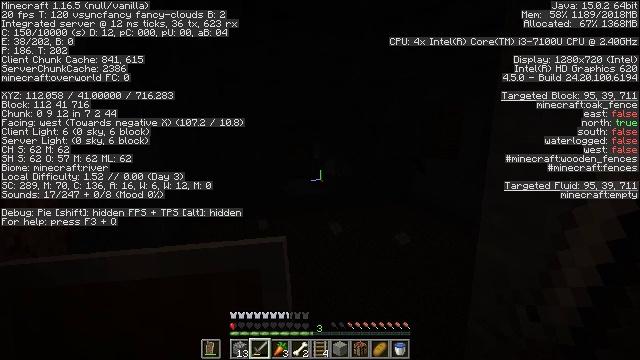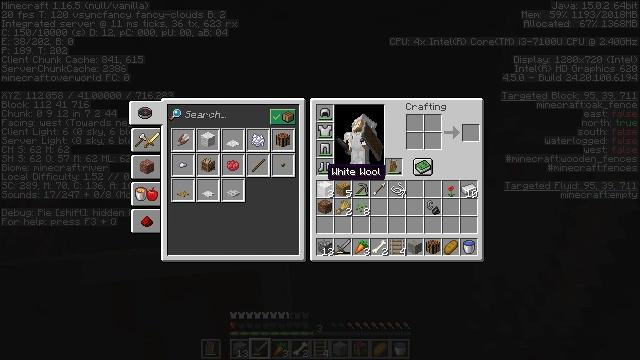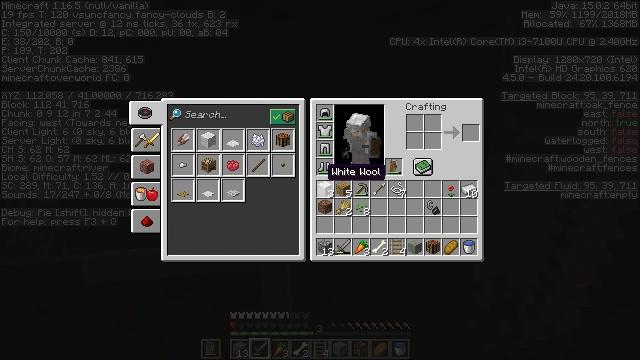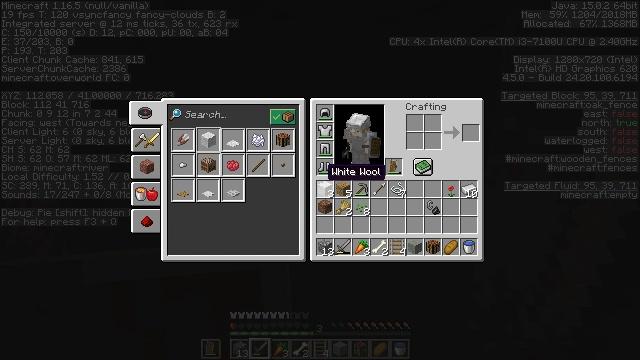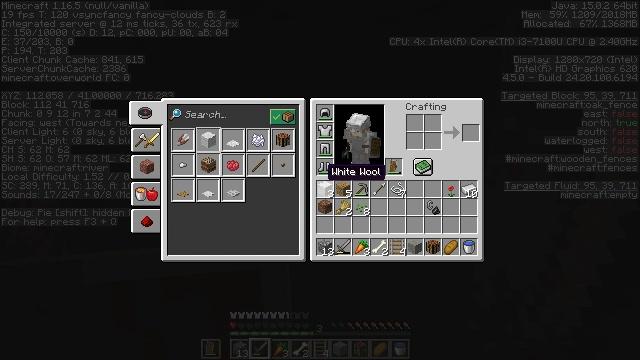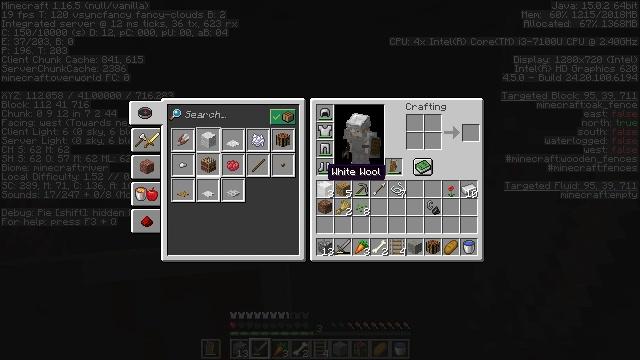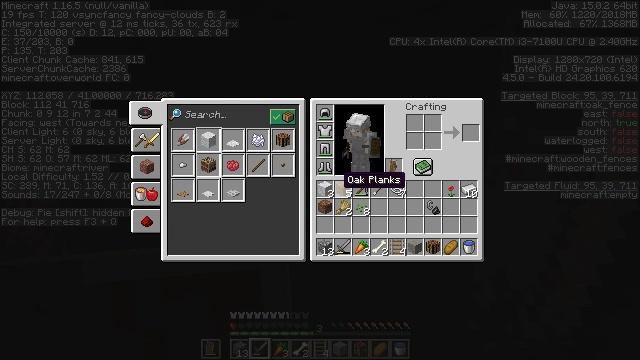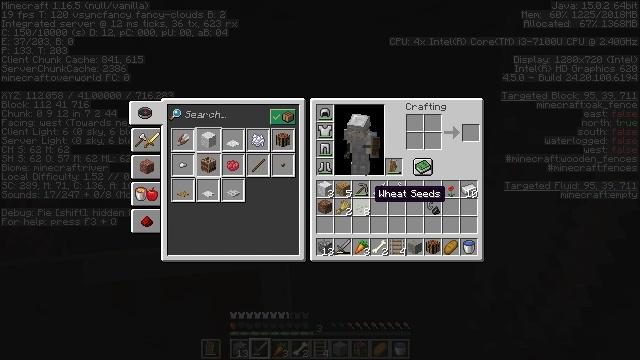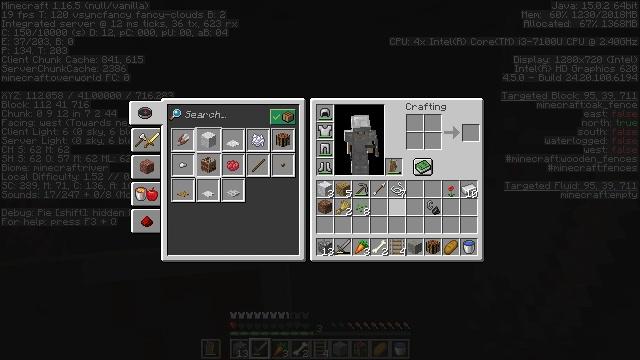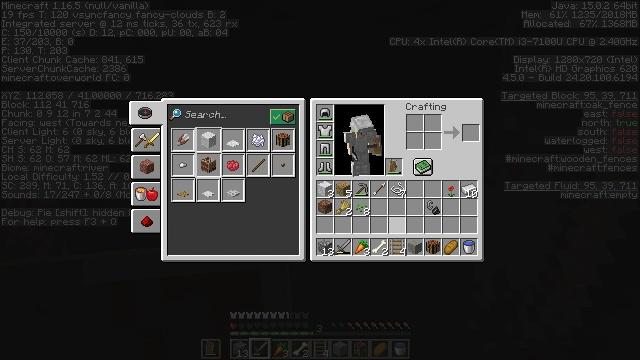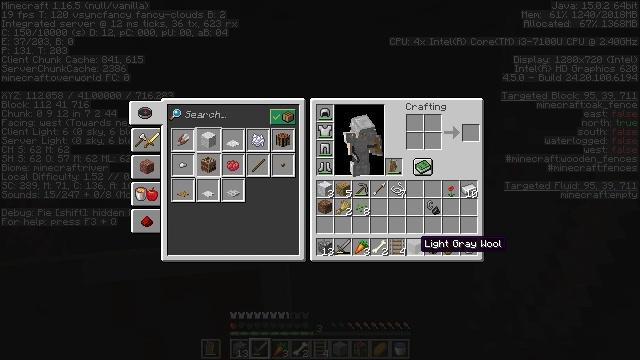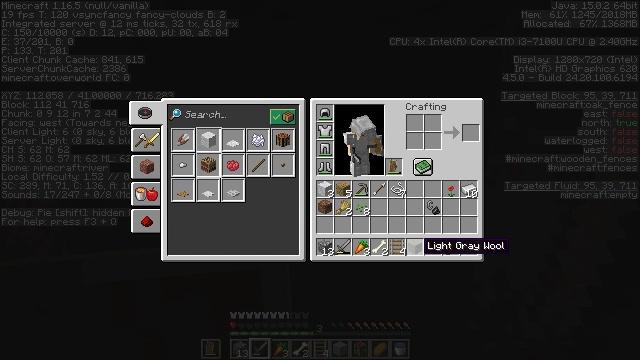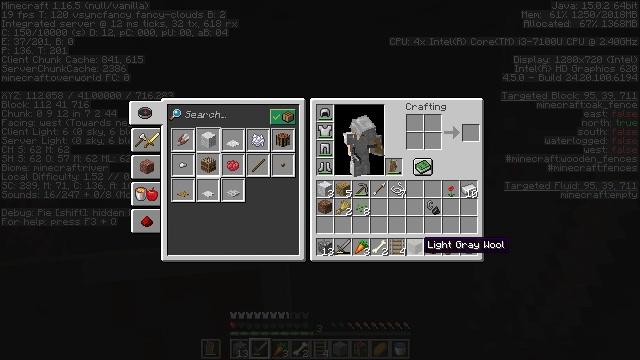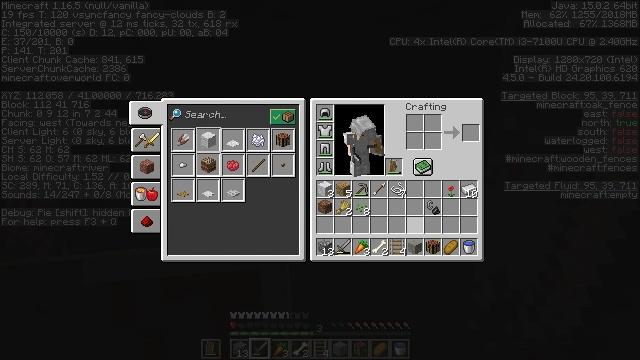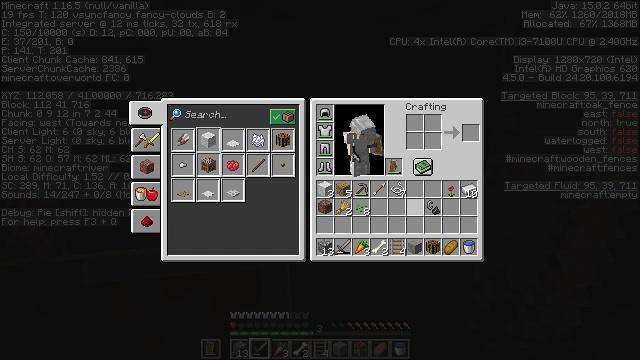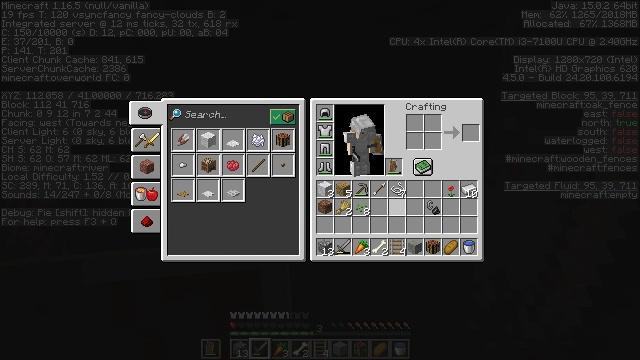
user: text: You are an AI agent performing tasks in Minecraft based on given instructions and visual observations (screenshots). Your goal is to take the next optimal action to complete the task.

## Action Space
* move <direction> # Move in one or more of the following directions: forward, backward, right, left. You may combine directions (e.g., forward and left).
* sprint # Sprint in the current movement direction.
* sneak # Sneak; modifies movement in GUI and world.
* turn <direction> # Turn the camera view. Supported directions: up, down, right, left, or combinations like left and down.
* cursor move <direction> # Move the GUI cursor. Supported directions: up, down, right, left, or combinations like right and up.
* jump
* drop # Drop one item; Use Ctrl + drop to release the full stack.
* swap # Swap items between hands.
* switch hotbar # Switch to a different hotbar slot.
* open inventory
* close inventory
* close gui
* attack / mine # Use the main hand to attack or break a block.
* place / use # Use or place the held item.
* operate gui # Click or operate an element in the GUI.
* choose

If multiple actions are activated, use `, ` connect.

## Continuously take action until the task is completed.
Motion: motion action
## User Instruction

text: Mine the cobweb to clear the path.
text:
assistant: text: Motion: open inventory
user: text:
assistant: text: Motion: open inventory
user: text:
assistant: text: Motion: open inventory
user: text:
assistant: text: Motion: open inventory
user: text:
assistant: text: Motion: open inventory
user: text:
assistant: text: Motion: turn right and down
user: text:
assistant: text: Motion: turn right and down
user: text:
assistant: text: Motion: turn right and down
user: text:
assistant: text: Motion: turn right and down
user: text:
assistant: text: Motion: turn right and down
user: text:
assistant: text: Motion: no_op
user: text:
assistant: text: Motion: no_op
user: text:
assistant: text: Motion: turn up
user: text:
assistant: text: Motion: turn up
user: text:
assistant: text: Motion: turn up
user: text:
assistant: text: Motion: no_op
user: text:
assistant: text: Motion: no_op
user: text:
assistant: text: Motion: turn up
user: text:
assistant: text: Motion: turn left and up
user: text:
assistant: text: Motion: no_op
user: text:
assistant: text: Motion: no_op
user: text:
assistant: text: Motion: turn right and down
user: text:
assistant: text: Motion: turn right
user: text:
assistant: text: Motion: turn right
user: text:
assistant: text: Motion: turn right and down
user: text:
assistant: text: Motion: turn right
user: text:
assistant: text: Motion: no_op
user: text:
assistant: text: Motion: no_op
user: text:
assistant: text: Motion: no_op
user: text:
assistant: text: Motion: no_op